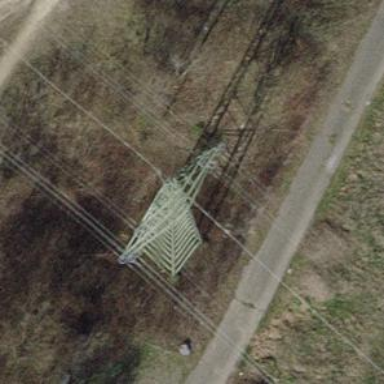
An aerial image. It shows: Lattice structure tower.